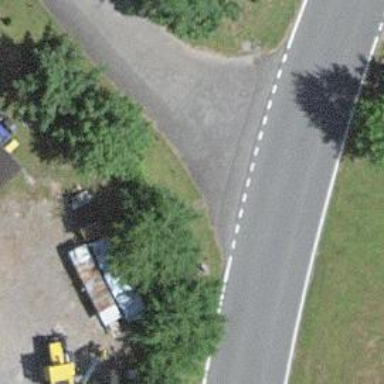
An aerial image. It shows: Bus stop with platform for public transport.